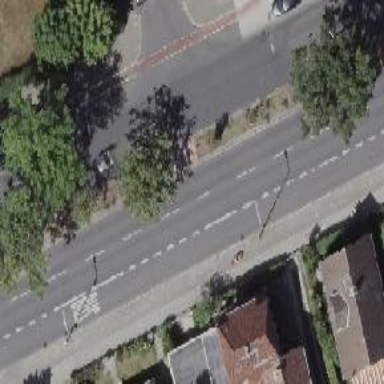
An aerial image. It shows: Cycleway with crossing that includes traffic calming table.